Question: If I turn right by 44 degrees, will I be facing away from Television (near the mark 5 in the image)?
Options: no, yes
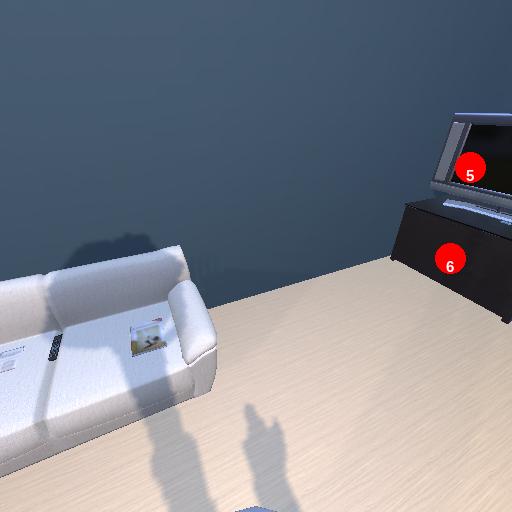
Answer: no